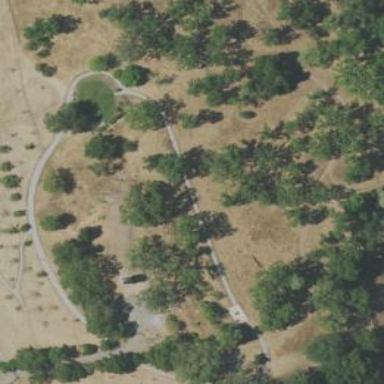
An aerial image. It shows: Park.